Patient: sex M, age 71
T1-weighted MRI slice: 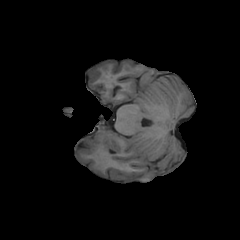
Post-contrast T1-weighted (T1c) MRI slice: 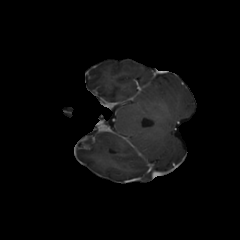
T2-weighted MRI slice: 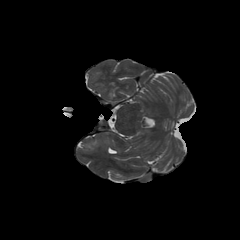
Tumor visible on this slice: yes
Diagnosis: Glioblastoma, IDH-wildtype
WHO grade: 4